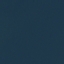
Land use / land cover: SeaLake